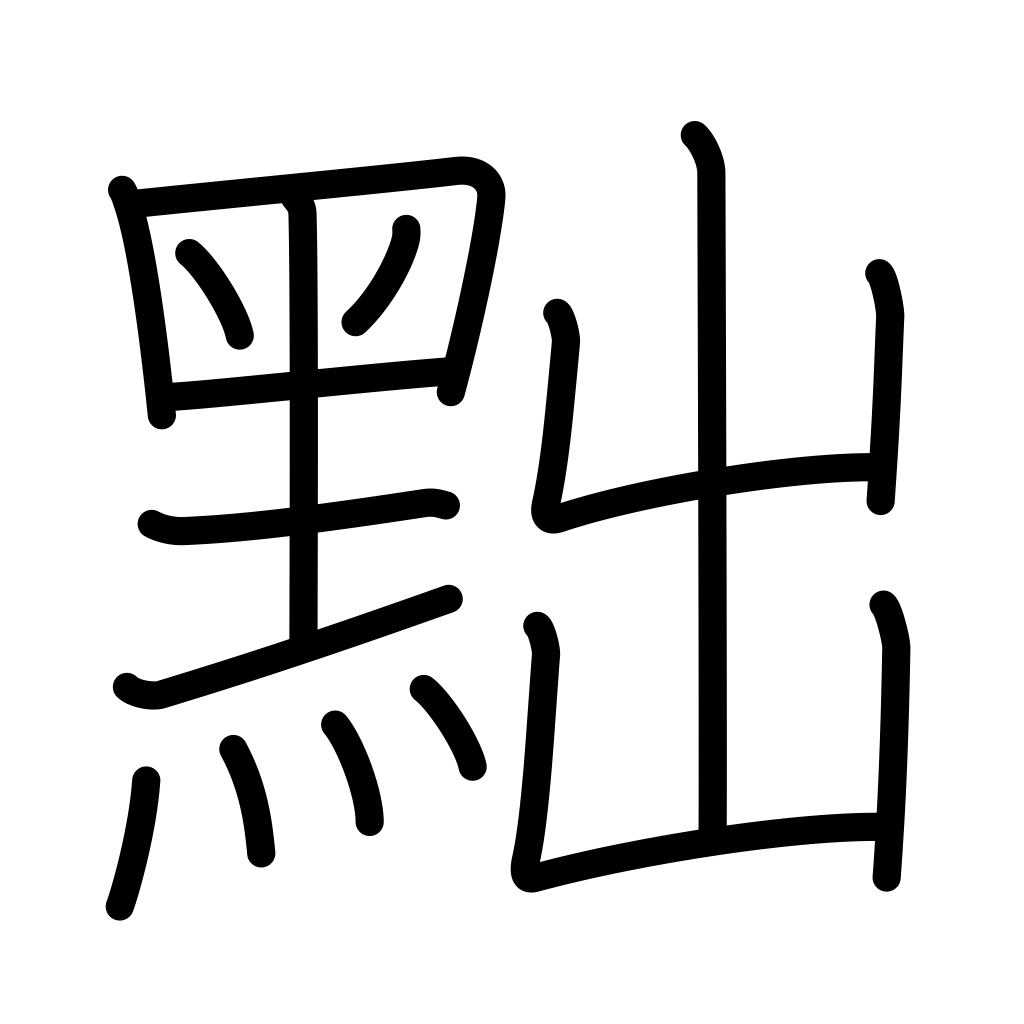
Meaning: draw back